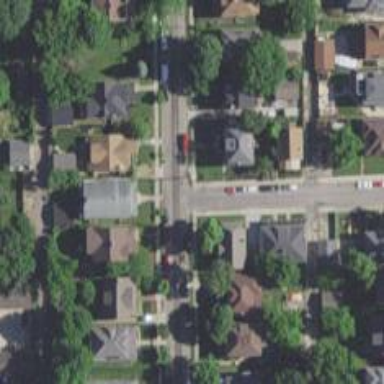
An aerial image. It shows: Neighborhood.